Question: If the ItemSource property of a combo box has been set, why could clicking on the drop down botton of a combobox not display the list of available items? This may be related but within the same control, any context menu is displayed behind the user control:
The XAML for this control is as follows:
'''
<Border Name="Border" Padding="5">
<ScrollViewer VerticalScrollBarVisibility="Auto">
<ScrollViewer.Resources>
<Style TargetType="{x:Type CheckBox}">
<Setter Property="Padding" Value="8,0,0,0"/>
<Setter Property="VerticalAlignment" Value="Center"/>
</Style>
</ScrollViewer.Resources>
<Grid>
<Grid.RowDefinitions>
<RowDefinition Height="Auto"/>
<RowDefinition Height="Auto"/>
<RowDefinition Height="*"/>
</Grid.RowDefinitions>
<Grid Margin="5,4,0,4" >
<Grid.ColumnDefinitions>
<ColumnDefinition Width="20" />
<ColumnDefinition SharedSizeGroup="labelColumn1" />
<ColumnDefinition SharedSizeGroup="labelColumn2" />
<ColumnDefinition SharedSizeGroup="dataEntryColumn" />
<ColumnDefinition Width="30"/>
<ColumnDefinition SharedSizeGroup="labelColumn2"/>
<ColumnDefinition SharedSizeGroup="dataEntryColumn" />
<ColumnDefinition MaxWidth="0" />
</Grid.ColumnDefinitions>
<Grid.RowDefinitions>
<RowDefinition MinHeight="23" />
<RowDefinition MinHeight="23" />
<RowDefinition Height="Auto" />
<RowDefinition Height="Auto"/>
</Grid.RowDefinitions>
<TextBlock Text="Geometry Type" VerticalAlignment="Center" Grid.Column="1" Grid.Row="0"/>
<ComboBox Grid.Column="3" Margin="6,1,0,1" Grid.Row="0" Width="150"
Name="cmboGeometryTypes"
SelectedItem="{Binding GeometryType, Mode=TwoWay}"
HorizontalAlignment="Left"
DisplayMemberPath="Name"
Grid.ColumnSpan="1"
/>
<TextBlock Text="Symbol Type"
Grid.Column="1" Grid.Row="1" VerticalAlignment="Center"/>
<ComboBox
Name="cmboSymbolEditors"
SelectedItem="{Binding SymbolEditorViewModel, Mode=TwoWay}"
HorizontalAlignment="Left"
DisplayMemberPath="Alias"
Width="150"
Grid.Column="3"
Margin="6,1,0,1"
Grid.Row="1"
Grid.ColumnSpan="1" />
</Grid>
<Label Padding="10,0,0,0" Margin="10,0,0,3" Style="{StaticResource fadingLabelSeperatorStlye}" Grid.Row="1">
Editor
</Label>
<local:SymbologyEditorControl x:Name="editor" Grid.Row="2"/>
</Grid>
</ScrollViewer>
</Border>
'''
and the effect I am observing is illustrated below
How do I fix this?
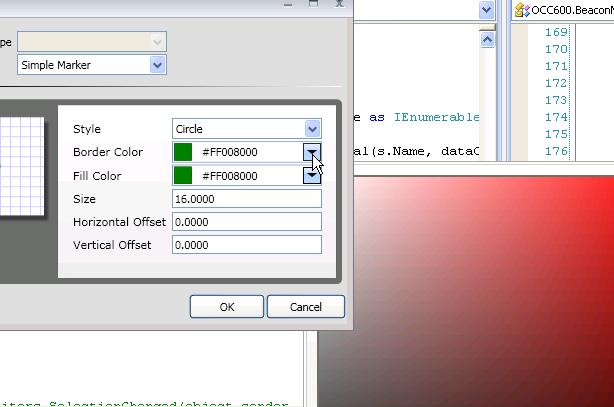
Answer: There was a common WPF bug that caused this behavior of any Popup type UI displaying in back instead of topmost so that may be what you're seeing. I haven't seen the issue in a while but I'm not sure if it was fixed or not. It's related to bad video drivers so you might see it only on certain machines and not all the time.
There was a hotfix available from MS support but it might be easier to just switch your application to use software rendering instead.